Aerial crown-view tile of a tropical tree (Barro Colorado Island, Panama), acquired 20250414:
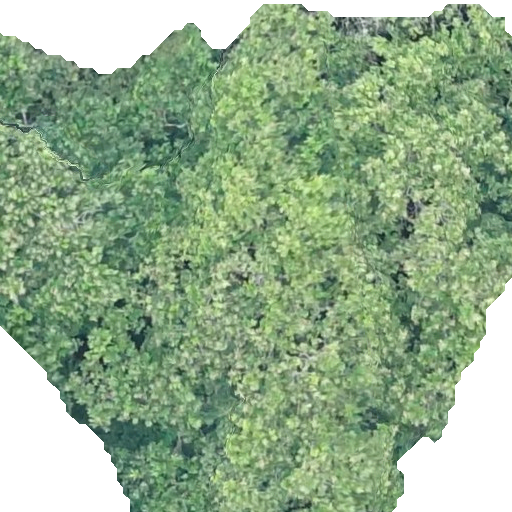
Species: Anacardium excelsum
GBIF accepted scientific name: Anacardium excelsum
Crown area: 373.742 m²